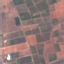
Land use / land cover: PermanentCrop